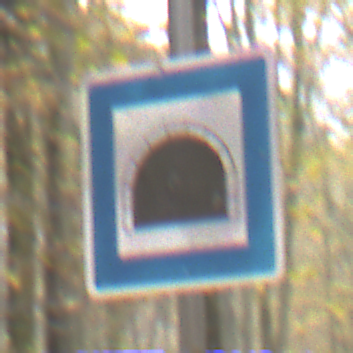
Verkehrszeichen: Tunnel
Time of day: MorningAfternoon
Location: Outdoor (Nature)
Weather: Overcast
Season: Autumn
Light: Natural